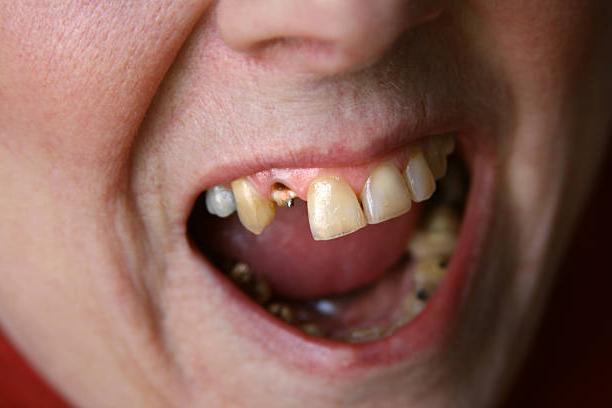
Condition: hypodontia